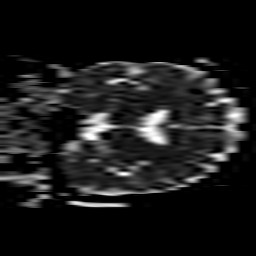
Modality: ADC
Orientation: coronal
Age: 64
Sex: female
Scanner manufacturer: philips
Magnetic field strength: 3 T
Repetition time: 4.61 s
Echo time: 0.07359 s